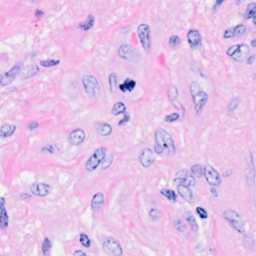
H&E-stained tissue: Breast